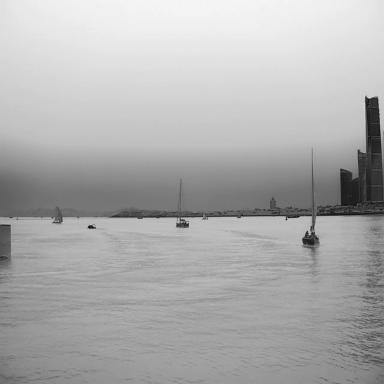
There are seven canoes in the infrared image.